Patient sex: F
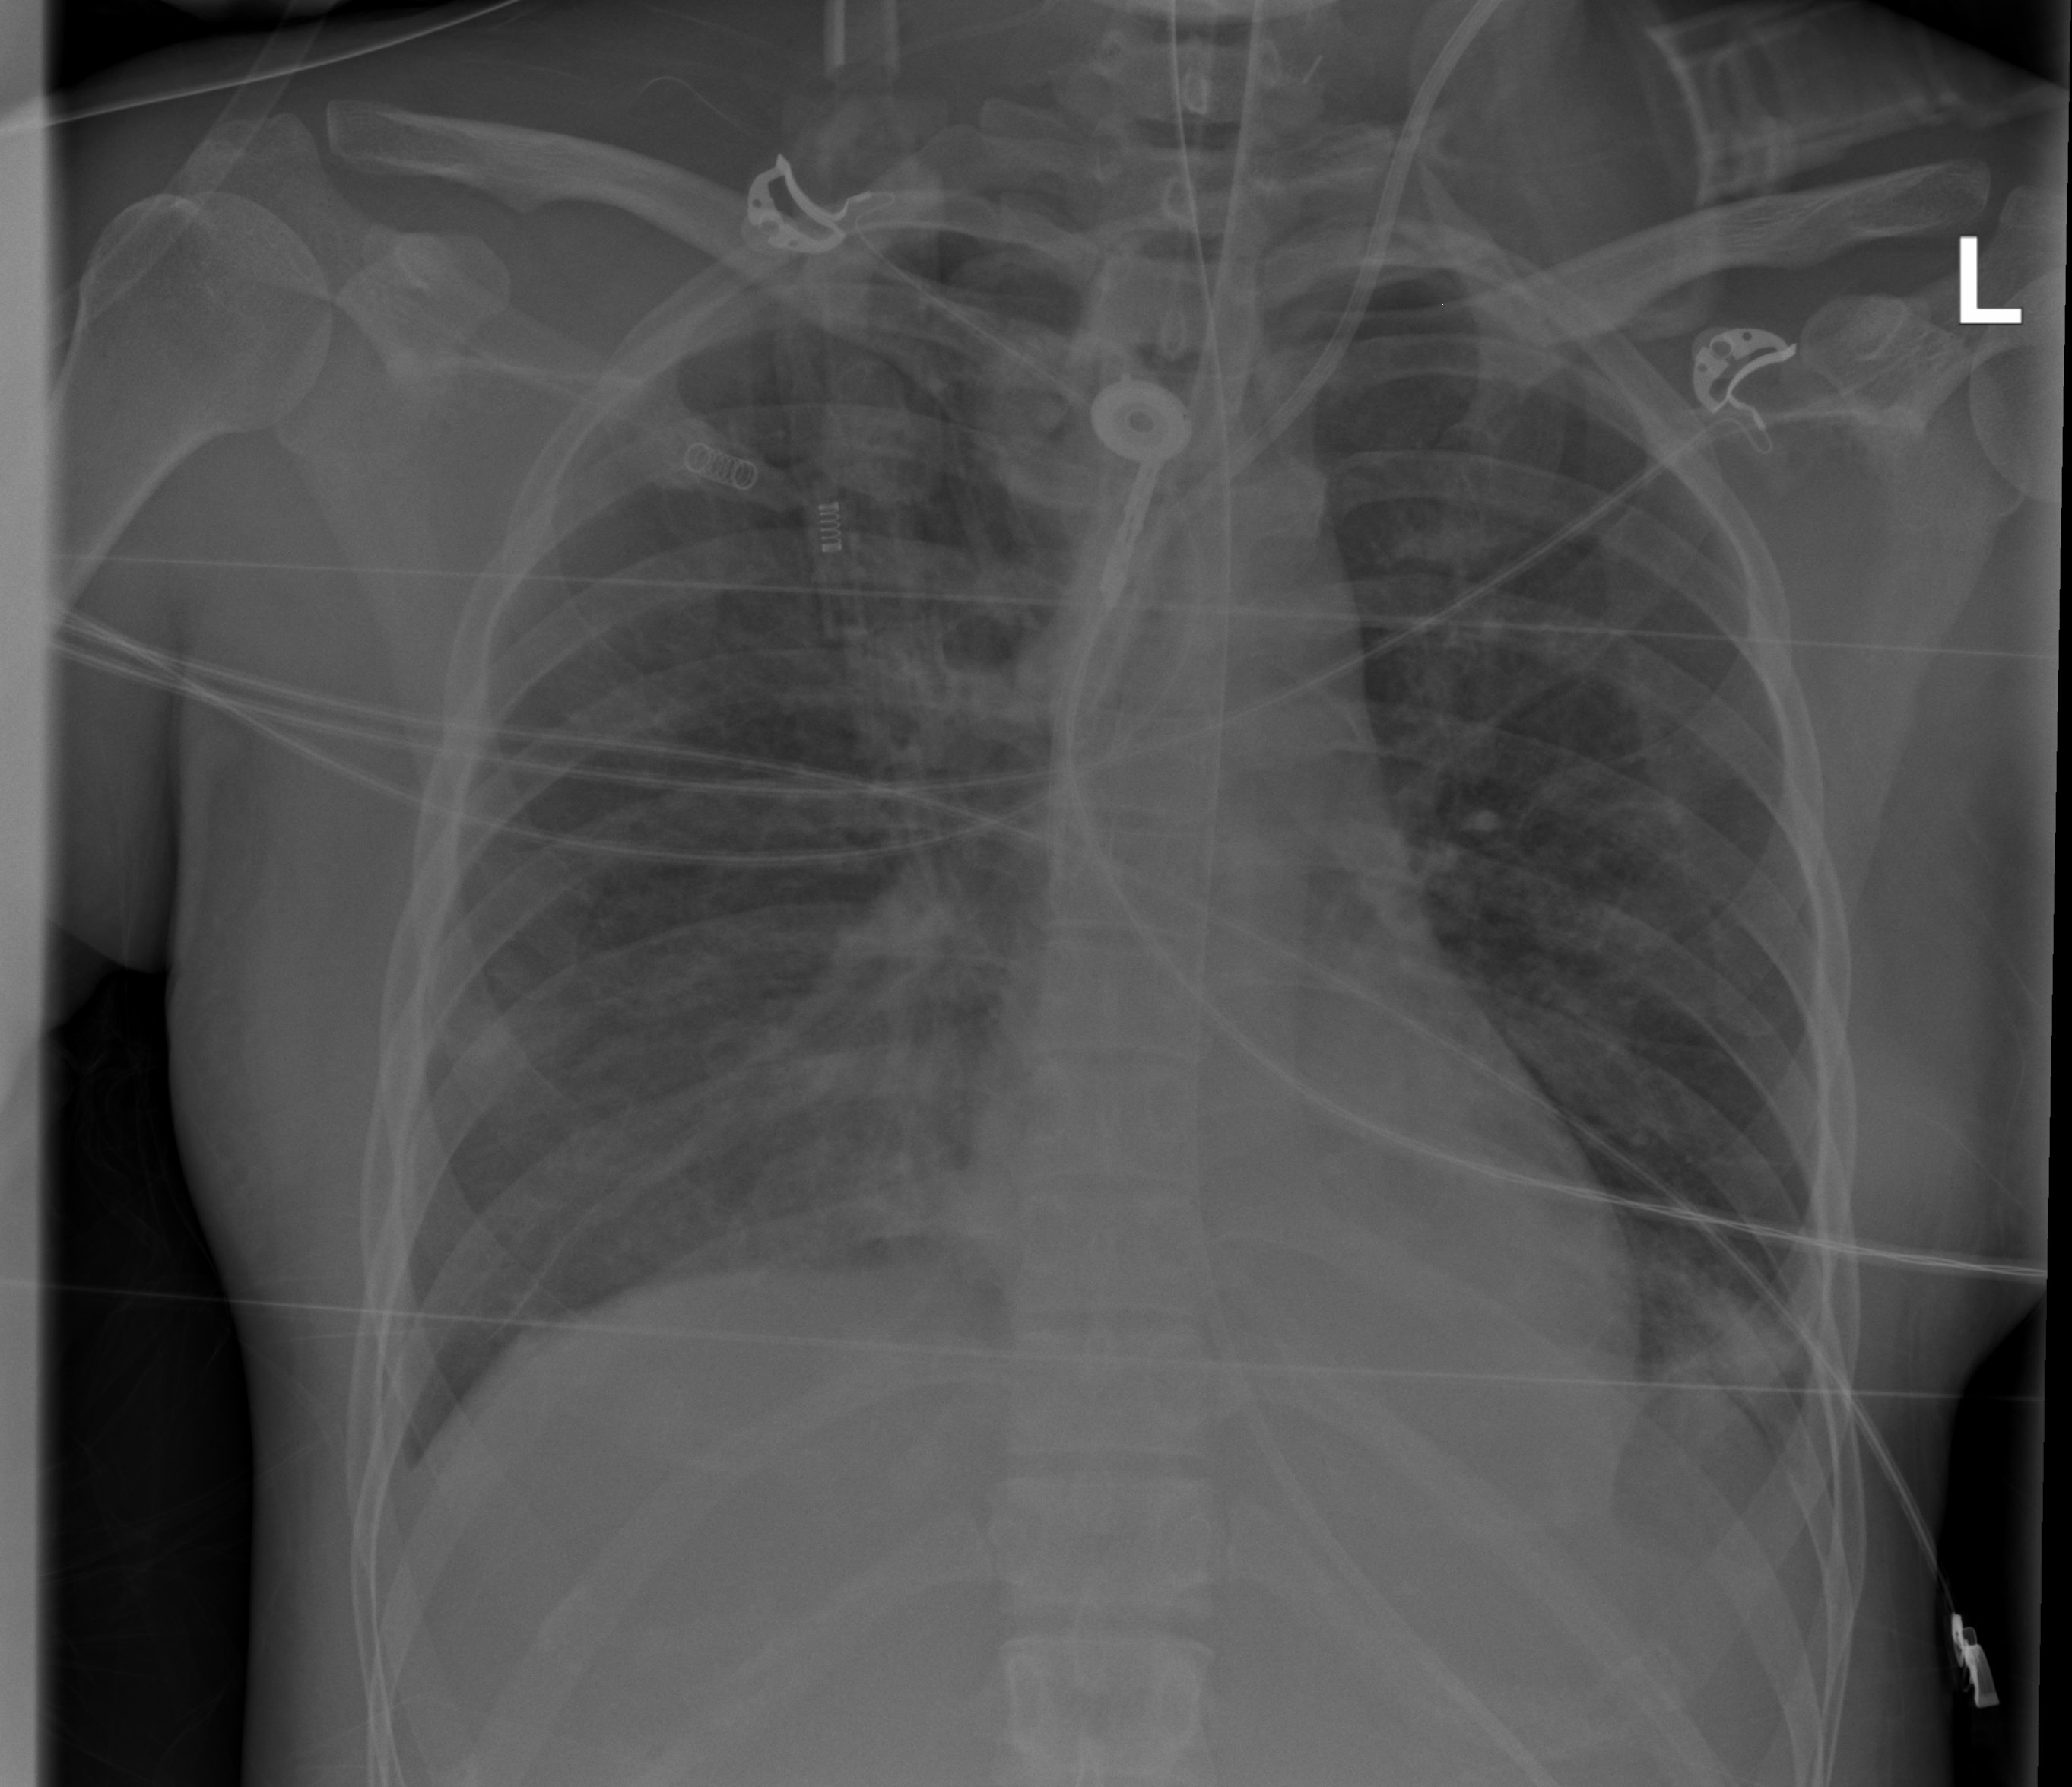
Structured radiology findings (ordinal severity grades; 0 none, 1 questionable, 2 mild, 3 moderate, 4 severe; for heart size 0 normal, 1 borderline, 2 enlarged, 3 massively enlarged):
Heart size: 0
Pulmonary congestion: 0
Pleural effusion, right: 0
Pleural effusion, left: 1
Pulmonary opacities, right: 2
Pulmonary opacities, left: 2
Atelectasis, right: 2
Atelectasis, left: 2